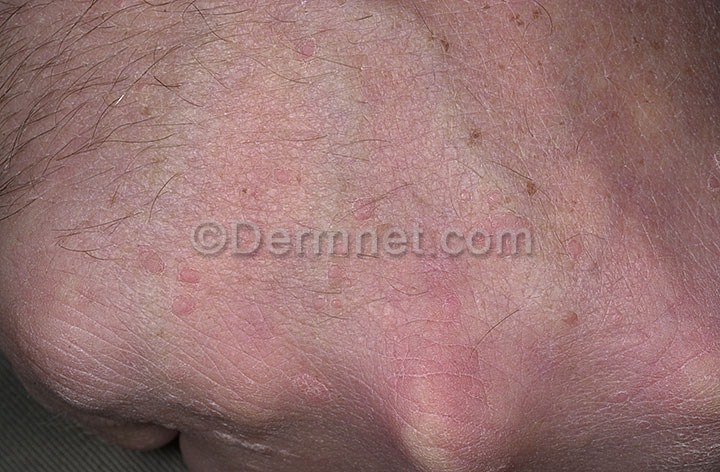
Disease: Warts Molluscum and other Viral Infections